Interaction volume radius: 5 \u00c5
Interaction volume height: 35 \u00c5
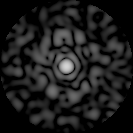
Disorder parameter: 0.8263